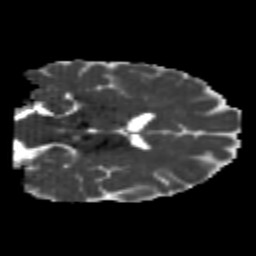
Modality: MD
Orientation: coronal
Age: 24
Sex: female
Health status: healthy
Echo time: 0.074 s